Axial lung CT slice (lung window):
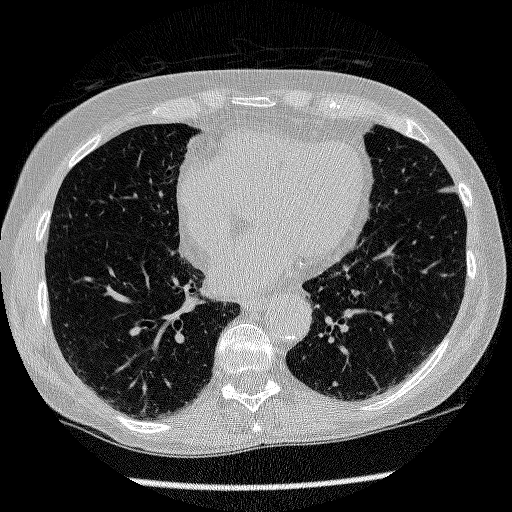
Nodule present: yes
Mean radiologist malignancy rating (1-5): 3.25